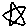
Label: star